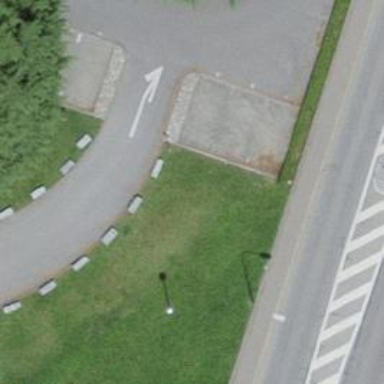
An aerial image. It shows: Bicycle rental service.